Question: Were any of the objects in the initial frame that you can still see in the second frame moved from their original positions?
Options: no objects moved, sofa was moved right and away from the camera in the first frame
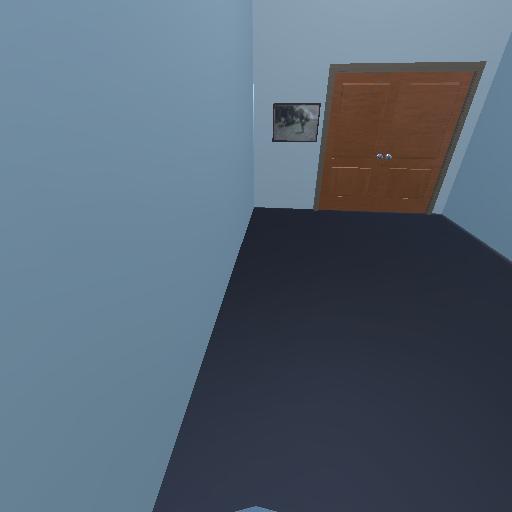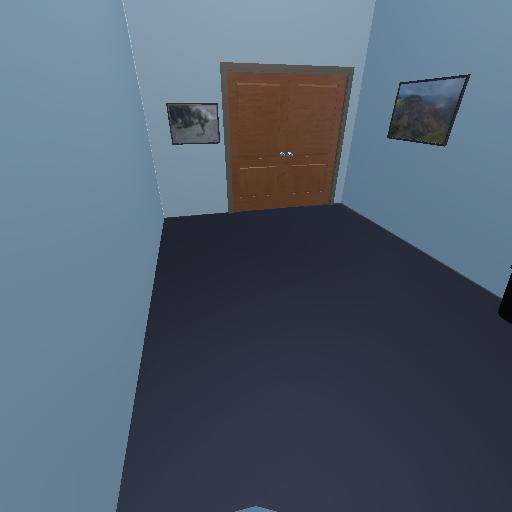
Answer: no objects moved